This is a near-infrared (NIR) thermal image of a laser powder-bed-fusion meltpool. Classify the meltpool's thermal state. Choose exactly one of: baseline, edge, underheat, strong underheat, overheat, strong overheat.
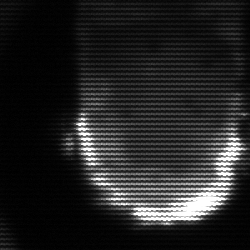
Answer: baseline